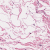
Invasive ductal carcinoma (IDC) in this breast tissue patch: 0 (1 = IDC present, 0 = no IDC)